Interaction volume radius: 10 \u00c5
Interaction volume height: 15 \u00c5
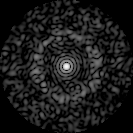
Disorder parameter: 0.8289